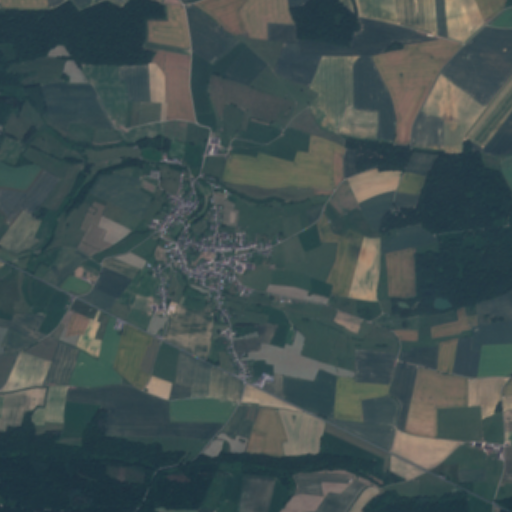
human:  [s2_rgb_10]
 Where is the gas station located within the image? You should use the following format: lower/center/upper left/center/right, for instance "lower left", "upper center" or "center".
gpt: The gas station is located in the center left of the image.
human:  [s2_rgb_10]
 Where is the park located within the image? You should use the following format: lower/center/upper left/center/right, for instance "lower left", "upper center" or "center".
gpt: The park is located in the upper left of the image.
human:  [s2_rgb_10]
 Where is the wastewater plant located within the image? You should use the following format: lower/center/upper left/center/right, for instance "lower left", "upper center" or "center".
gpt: The wastewater plant is located in the upper left of the image.
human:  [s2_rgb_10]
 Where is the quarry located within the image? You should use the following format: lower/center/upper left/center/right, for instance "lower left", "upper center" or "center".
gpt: There is no quarry in the image.